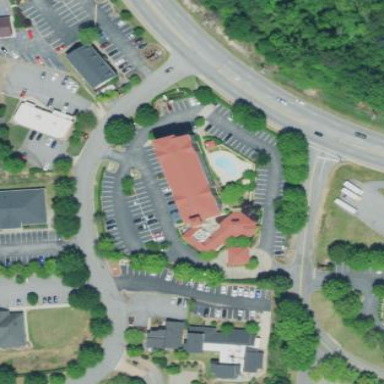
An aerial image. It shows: Hotel building.